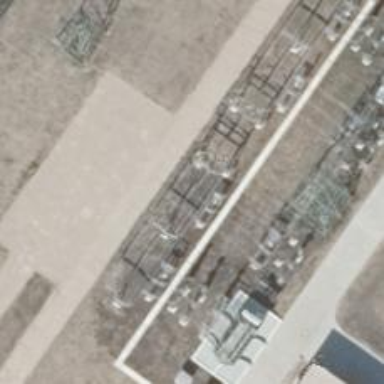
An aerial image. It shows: Power line with 3 cables. It uses busbar.